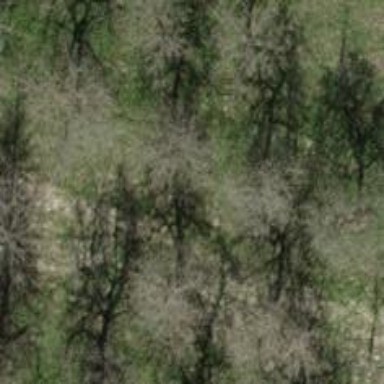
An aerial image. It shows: Beautiful tree in nature.